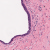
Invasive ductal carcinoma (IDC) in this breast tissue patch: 1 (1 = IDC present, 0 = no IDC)